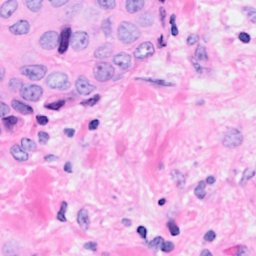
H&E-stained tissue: Breast